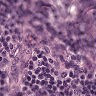
Metastatic tissue present: no